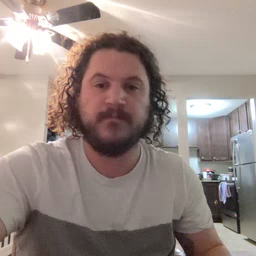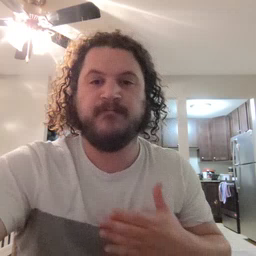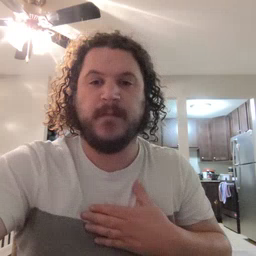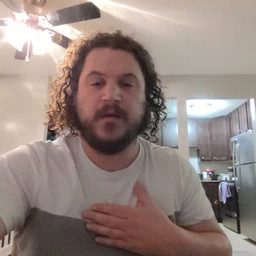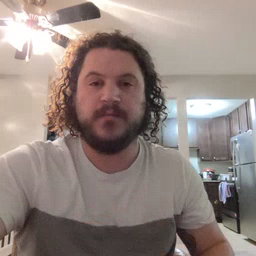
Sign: minemy